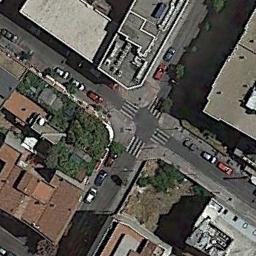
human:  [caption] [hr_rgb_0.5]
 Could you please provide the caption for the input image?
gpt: There are many moving and waiting vehicles on the road at the intersection, Many buildings and some trees around the intersection .

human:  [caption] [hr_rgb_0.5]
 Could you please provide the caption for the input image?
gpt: There are white cars at the intersection .

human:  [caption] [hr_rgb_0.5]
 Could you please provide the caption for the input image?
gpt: An intersection with normal traffic is between some dense buildings .

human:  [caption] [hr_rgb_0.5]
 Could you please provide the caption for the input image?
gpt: There are many buildings beside the intersection .

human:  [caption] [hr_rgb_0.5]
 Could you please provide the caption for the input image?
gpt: There are some brown buildings beside the intersection .